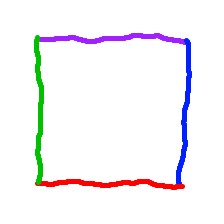
Shape: square